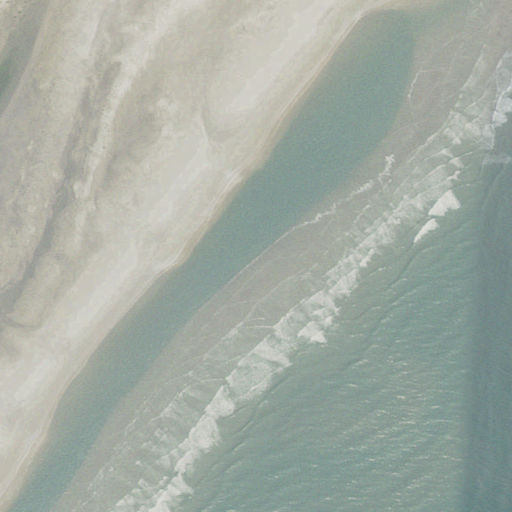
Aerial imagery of island in Virginia named Ship Shoal Island containing open water, barren land, herbaceous wetlands, and grassland